Brain MRI, t2w sequence, axial 2D slice.
Patient: age 50, sex F, weight 78 kg, height 1.78 m
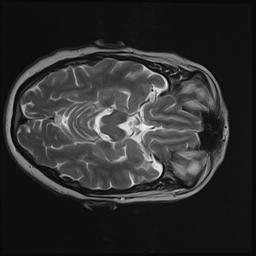